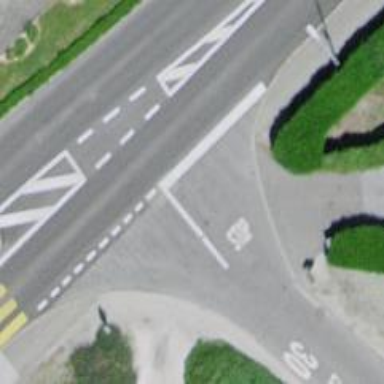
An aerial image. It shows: Uncontrolled zebra crossing on the road.